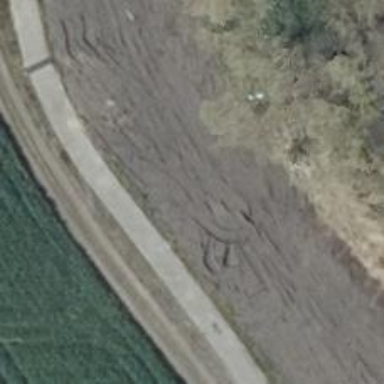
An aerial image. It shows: Track with grade 4 tracktype.